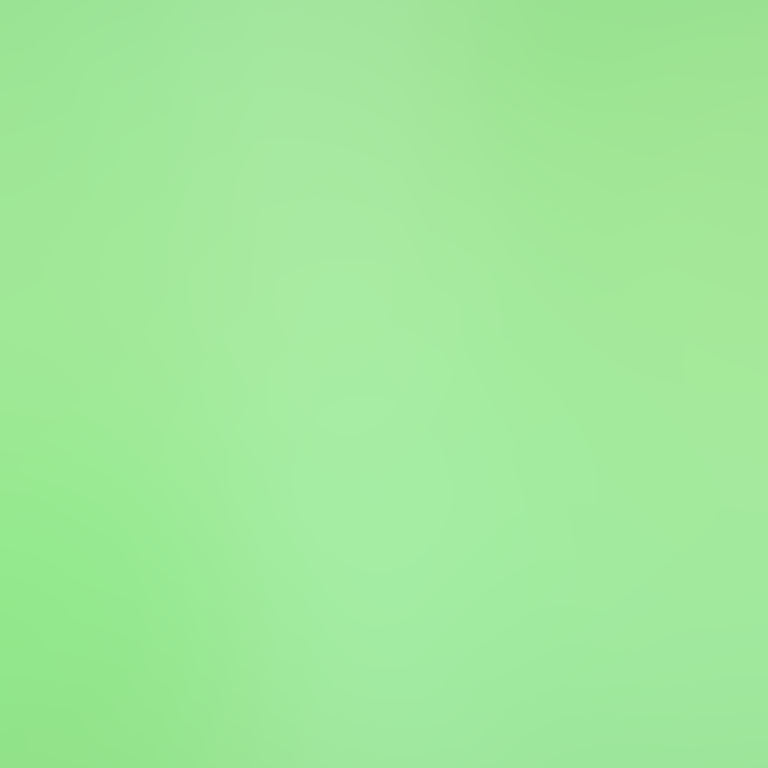
Abstract light effect, smooth blend from soft green to light green, calm atmosphere, uniform glow, no room, no furniture, no objects.